Field crop: maize
Growth stage: 1
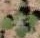
Species: chenopodium